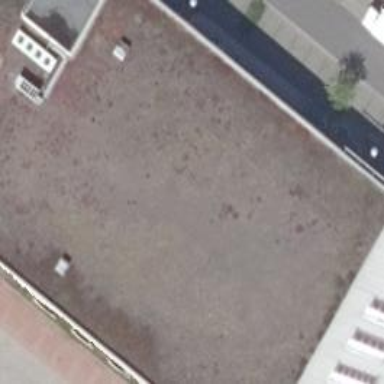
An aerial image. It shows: Retail building with flat roof.